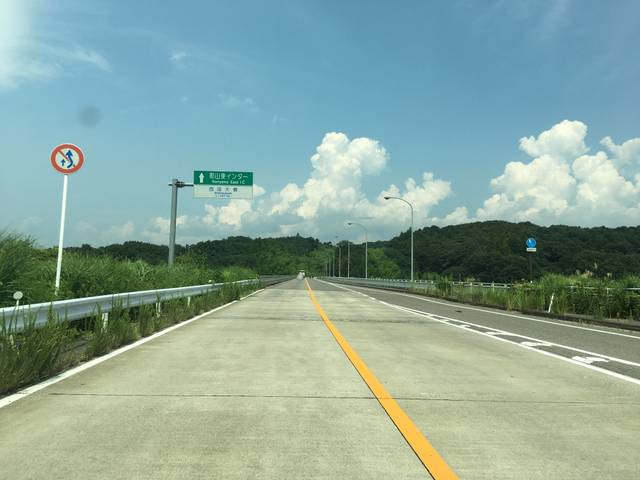
Region: Japan
Coordinates: 37.435, 140.427